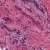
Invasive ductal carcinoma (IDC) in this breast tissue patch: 1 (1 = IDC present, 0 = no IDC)